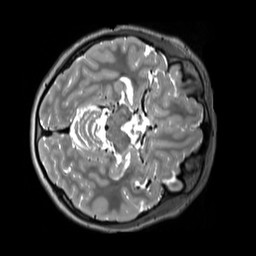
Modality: T2w
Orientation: axial
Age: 12
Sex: male
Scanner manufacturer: siemens
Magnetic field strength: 3 T
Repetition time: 3.2 s
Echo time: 0.408 s